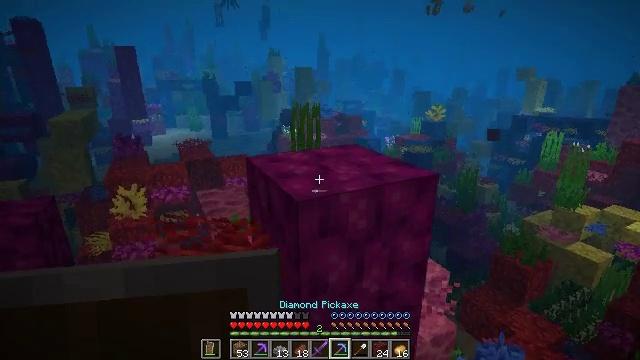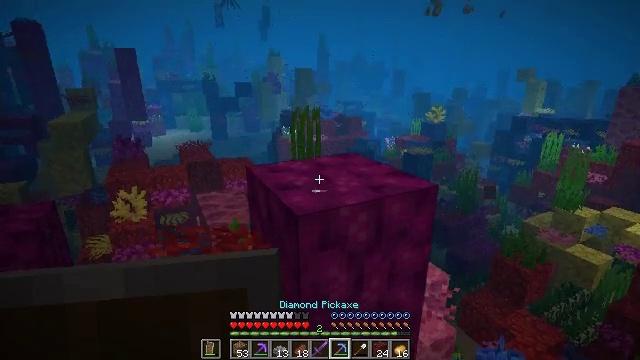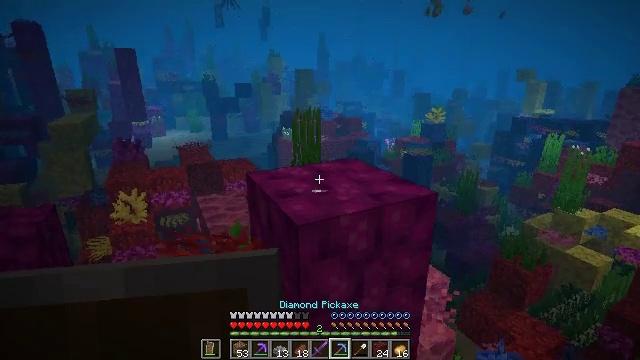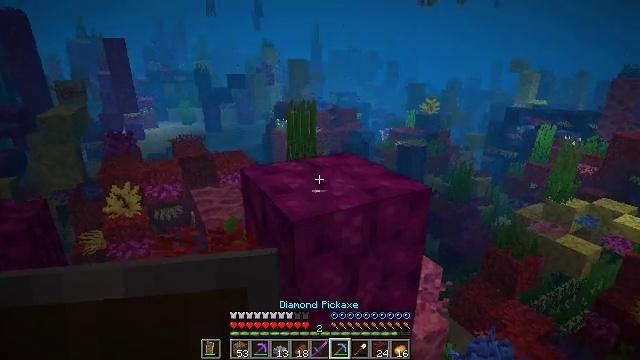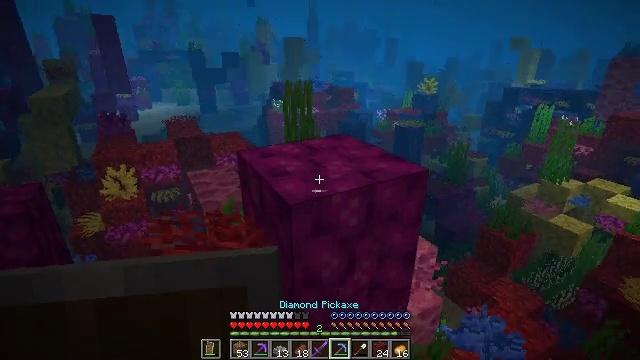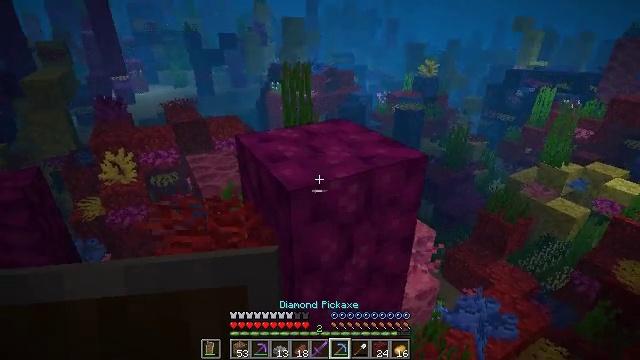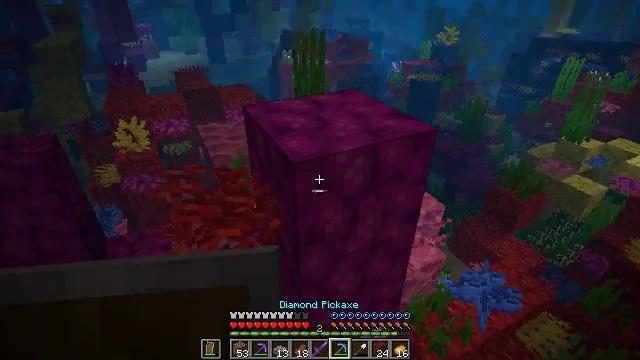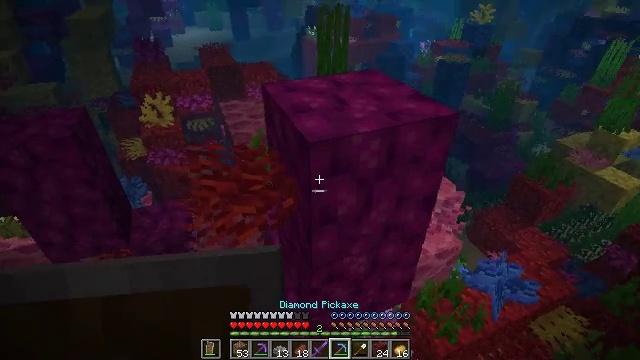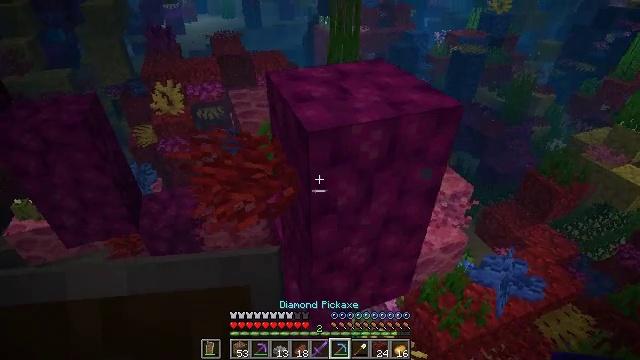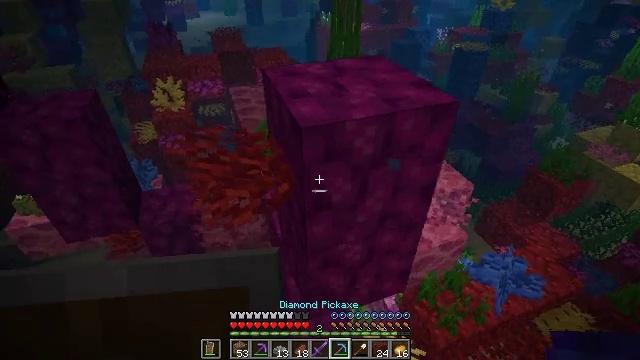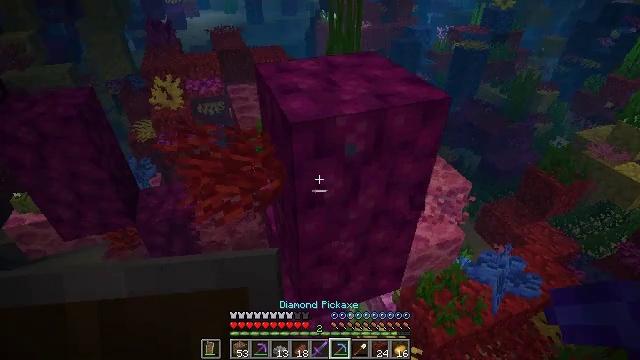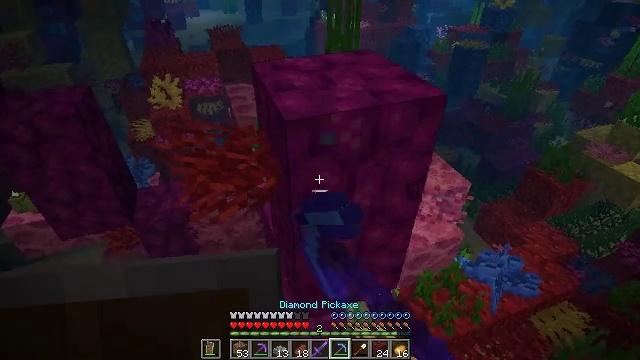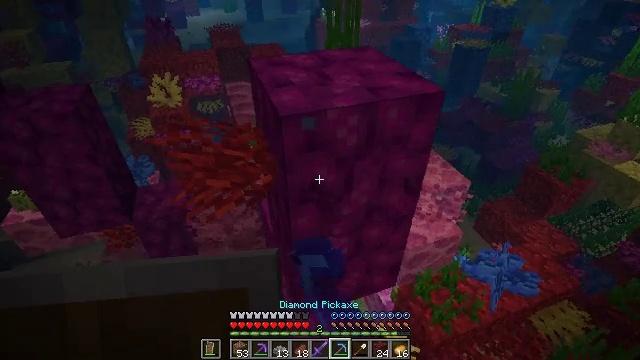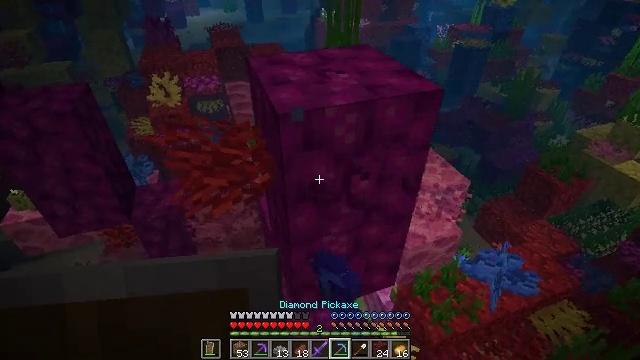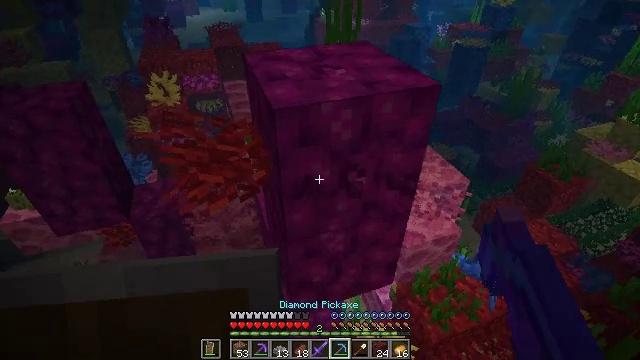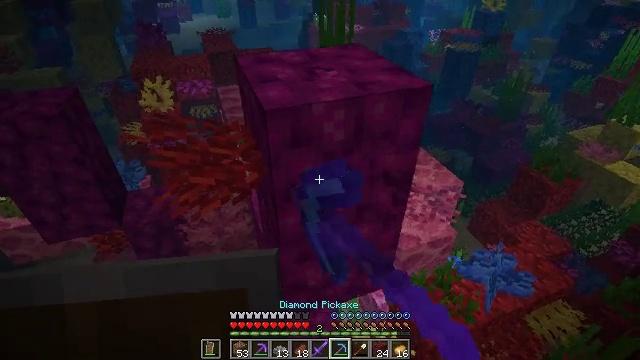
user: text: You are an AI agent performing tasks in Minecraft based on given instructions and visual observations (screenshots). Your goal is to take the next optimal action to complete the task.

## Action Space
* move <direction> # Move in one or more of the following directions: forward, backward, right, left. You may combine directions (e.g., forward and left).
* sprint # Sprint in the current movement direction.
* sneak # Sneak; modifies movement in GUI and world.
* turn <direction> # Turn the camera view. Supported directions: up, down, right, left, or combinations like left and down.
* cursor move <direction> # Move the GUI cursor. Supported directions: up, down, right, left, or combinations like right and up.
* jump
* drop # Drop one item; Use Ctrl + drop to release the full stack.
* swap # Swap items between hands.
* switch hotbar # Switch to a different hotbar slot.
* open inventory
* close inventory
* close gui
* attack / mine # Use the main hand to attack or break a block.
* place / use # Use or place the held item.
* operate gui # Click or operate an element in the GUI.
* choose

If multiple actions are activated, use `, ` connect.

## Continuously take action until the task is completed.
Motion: motion action
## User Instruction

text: mine block bubble coral block
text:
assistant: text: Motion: no_op
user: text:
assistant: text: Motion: no_op
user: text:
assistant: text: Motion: turn right and down
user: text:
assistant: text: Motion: turn down
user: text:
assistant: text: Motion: move right, turn down
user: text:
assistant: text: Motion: move right, turn left and down
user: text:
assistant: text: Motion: move right, turn left and down
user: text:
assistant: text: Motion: move right, turn left and down
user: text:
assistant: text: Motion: no_op
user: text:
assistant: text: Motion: attack / mine
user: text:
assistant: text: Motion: attack / mine
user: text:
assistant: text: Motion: attack / mine
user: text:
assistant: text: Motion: attack / mine
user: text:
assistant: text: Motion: attack / mine
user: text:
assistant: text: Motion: turn right, attack / mine
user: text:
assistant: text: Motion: attack / mine
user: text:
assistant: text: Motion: attack / mine
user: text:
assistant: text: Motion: attack / mine
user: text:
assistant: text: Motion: turn up, attack / mine
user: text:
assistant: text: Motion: attack / mine
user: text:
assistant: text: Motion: move forward, turn left and up, attack / mine
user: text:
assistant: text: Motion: move forward, attack / mine
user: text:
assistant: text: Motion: move forward, attack / mine
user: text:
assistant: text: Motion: move forward, attack / mine
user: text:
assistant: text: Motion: move forward, attack / mine
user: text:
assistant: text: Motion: attack / mine
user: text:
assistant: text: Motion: attack / mine
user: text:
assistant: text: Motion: attack / mine
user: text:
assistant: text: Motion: attack / mine, jump
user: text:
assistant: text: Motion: turn up, attack / mine, jump